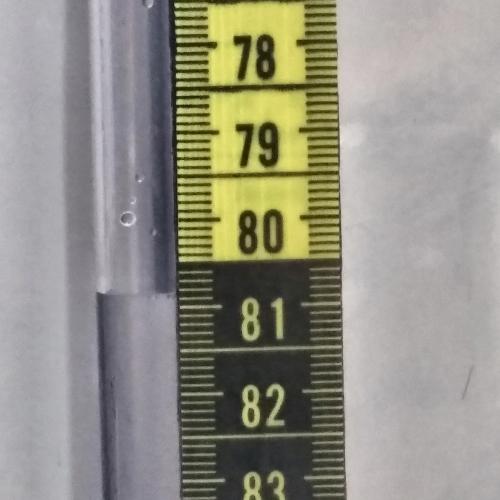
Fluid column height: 80.8 cm